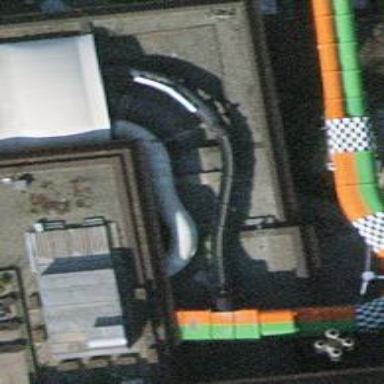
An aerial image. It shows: Water slide attraction.